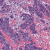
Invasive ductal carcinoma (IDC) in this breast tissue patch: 1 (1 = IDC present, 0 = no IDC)